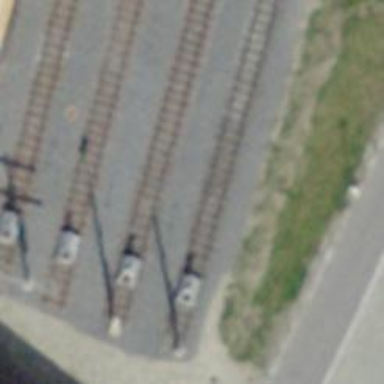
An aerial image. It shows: Railway buffer stop.